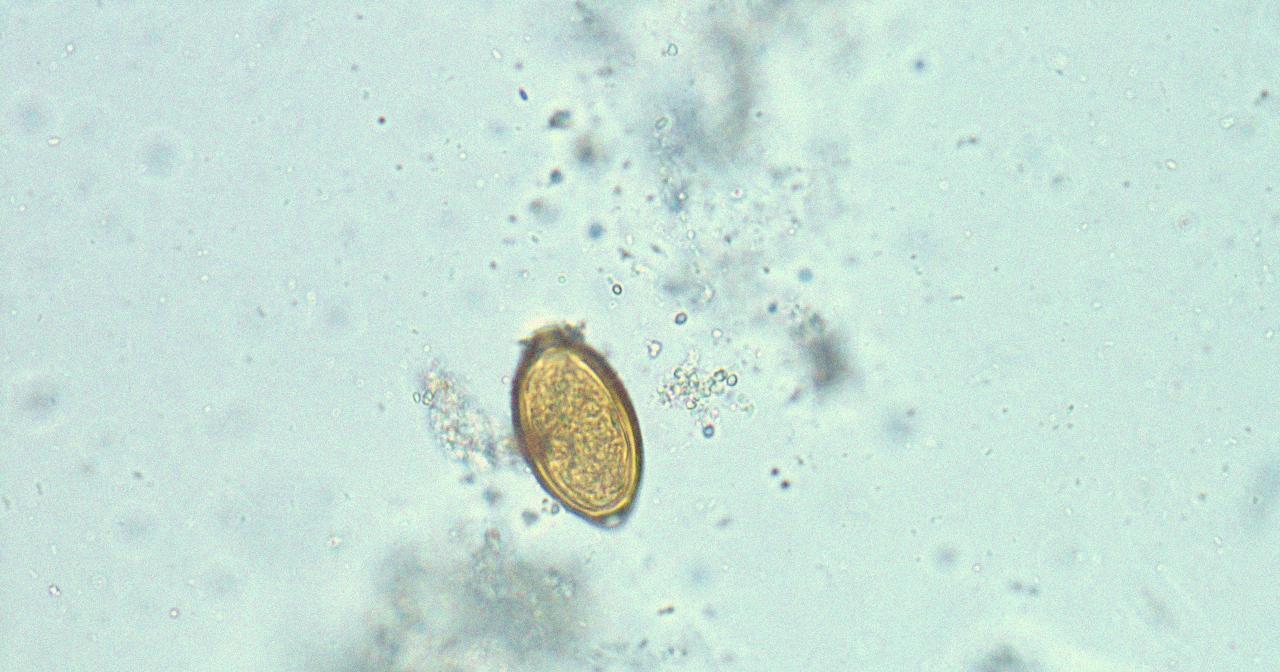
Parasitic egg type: Trichuris trichiura